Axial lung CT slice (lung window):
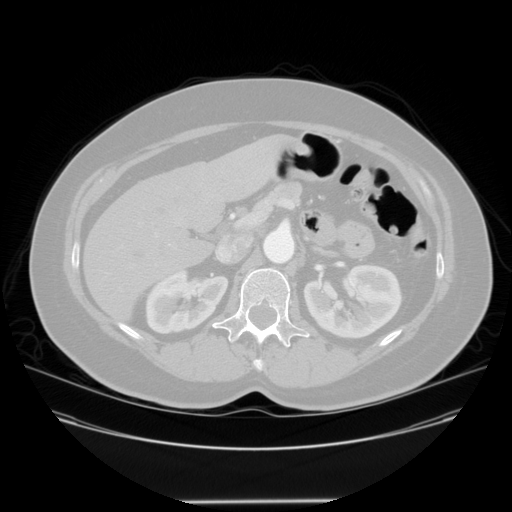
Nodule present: no